Field crop: maize
Growth stage: 1
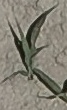
Species: sorghum